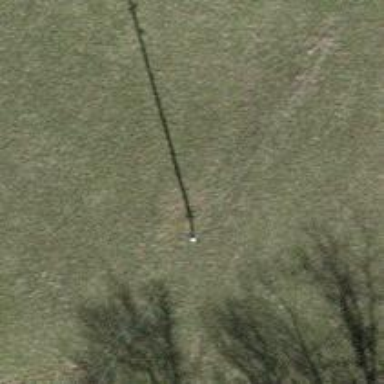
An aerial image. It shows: Power pole.